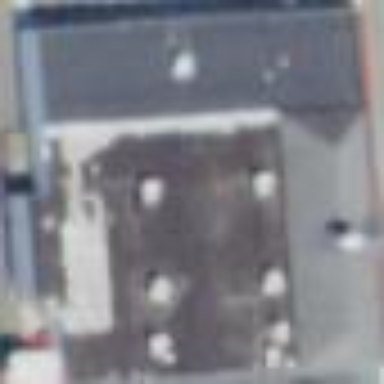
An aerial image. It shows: Commercial building housing hardware shop.